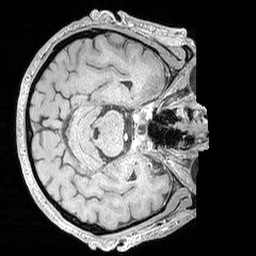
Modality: MP2RAGE
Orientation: axial
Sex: male
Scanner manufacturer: siemens
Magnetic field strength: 3 T
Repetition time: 5 s
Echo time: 0.00292 s